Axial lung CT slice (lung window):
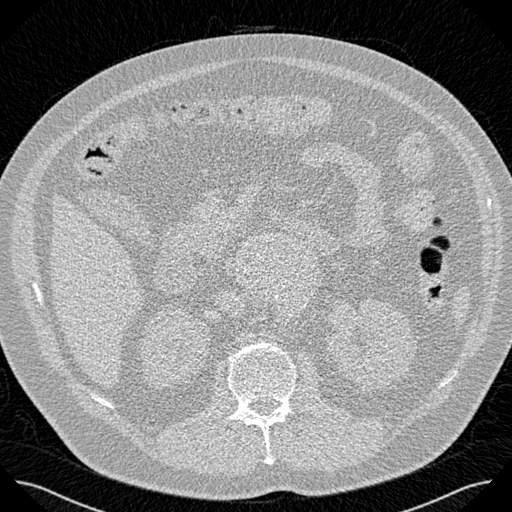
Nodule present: no